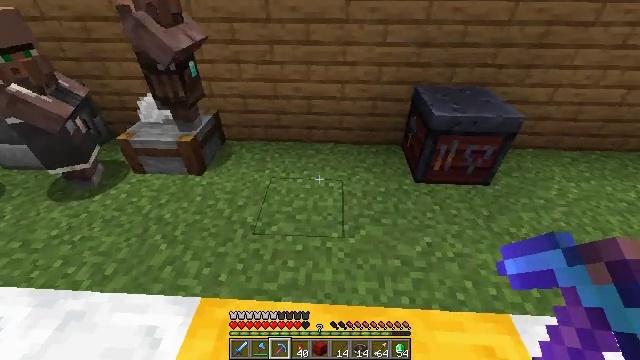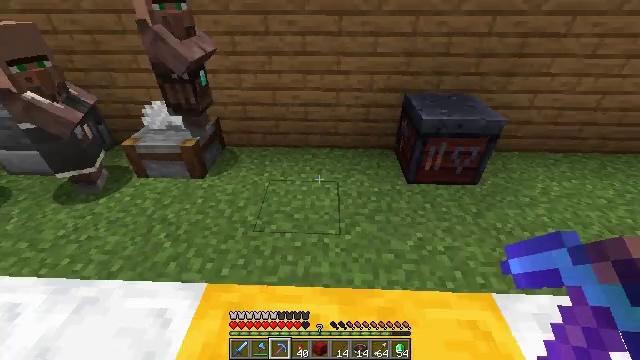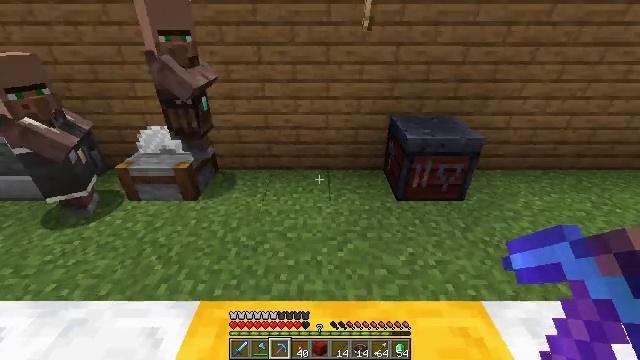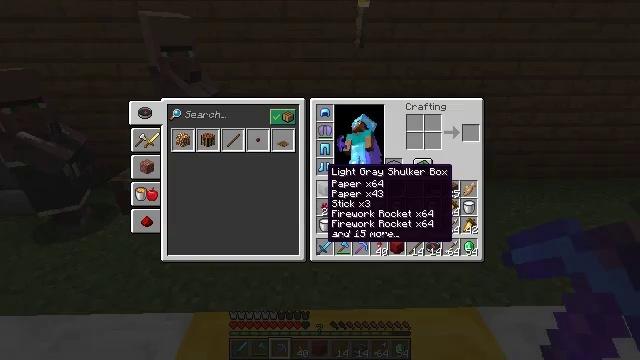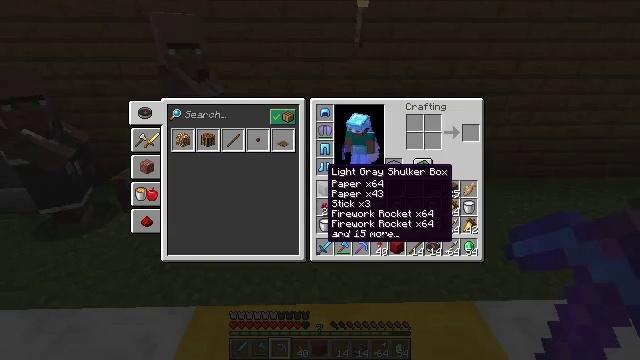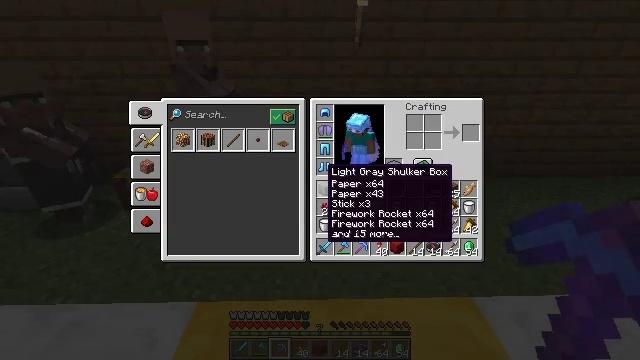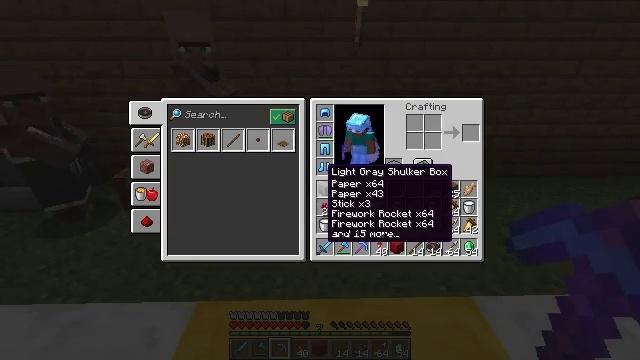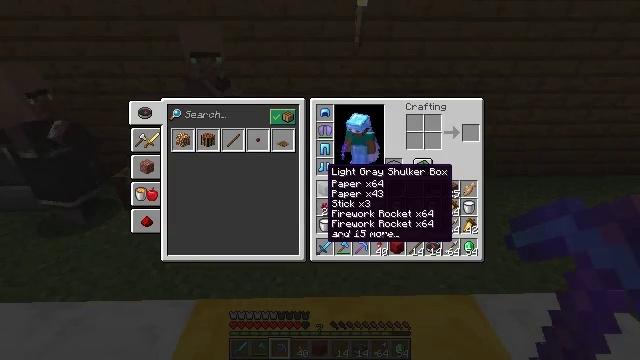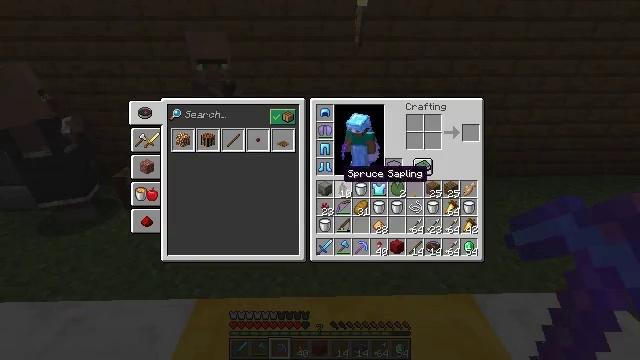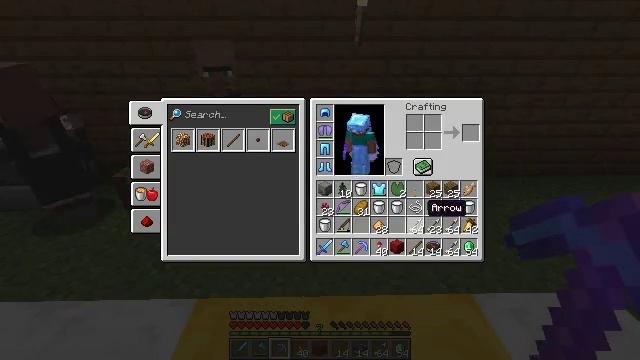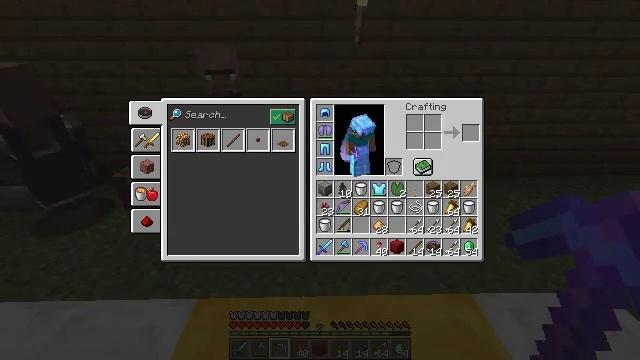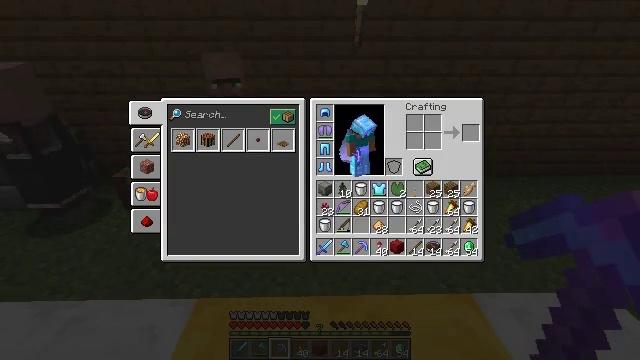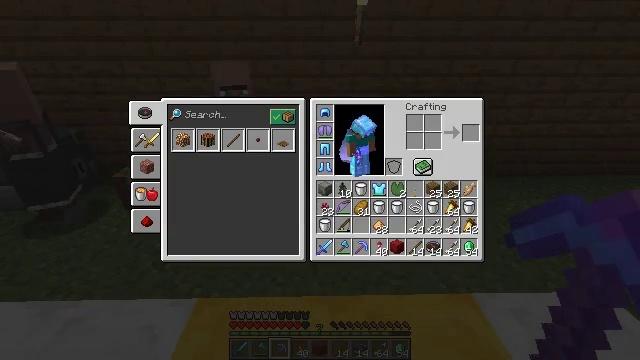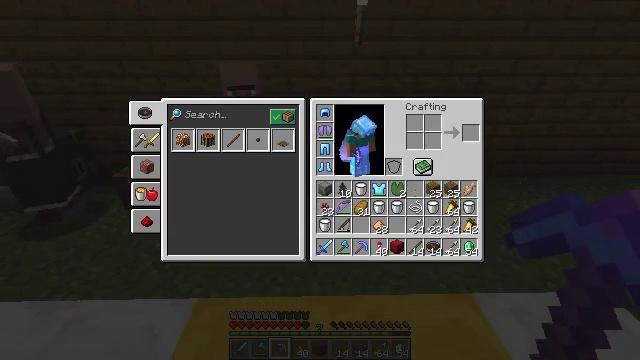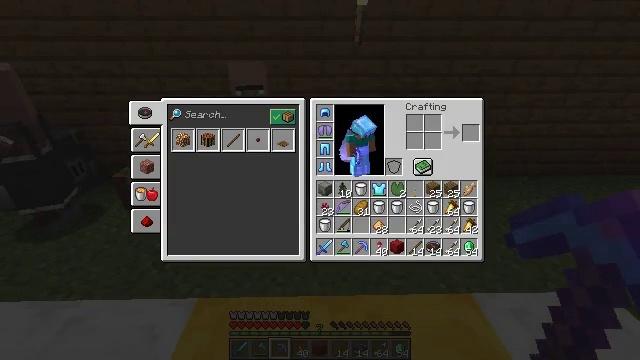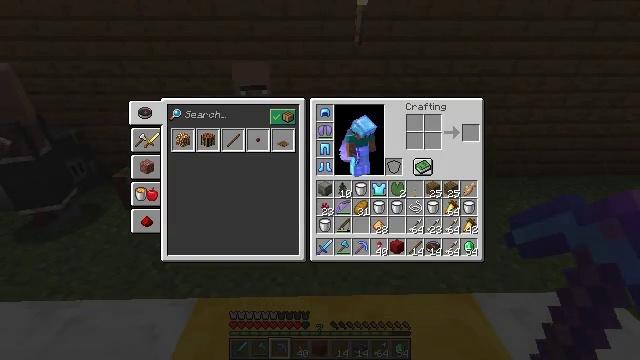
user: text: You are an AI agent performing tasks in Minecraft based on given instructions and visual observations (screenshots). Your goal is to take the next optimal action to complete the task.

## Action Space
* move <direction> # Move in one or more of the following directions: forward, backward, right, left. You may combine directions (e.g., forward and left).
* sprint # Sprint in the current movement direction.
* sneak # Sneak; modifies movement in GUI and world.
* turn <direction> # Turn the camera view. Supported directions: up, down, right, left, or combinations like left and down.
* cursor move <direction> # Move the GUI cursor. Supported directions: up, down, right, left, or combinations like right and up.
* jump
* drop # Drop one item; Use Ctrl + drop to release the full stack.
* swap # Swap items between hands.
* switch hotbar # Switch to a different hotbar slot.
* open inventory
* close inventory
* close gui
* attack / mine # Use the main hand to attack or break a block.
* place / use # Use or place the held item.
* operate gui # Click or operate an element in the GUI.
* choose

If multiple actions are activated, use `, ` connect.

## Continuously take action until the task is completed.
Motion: motion action
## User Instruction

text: Remove a fishing rod from the inventory.
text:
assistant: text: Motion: turn up
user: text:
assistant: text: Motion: turn right and up
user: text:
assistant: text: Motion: turn right and up, open inventory
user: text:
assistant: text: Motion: open inventory
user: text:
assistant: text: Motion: open inventory
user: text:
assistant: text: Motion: no_op
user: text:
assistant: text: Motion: no_op
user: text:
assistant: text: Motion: cursor move right
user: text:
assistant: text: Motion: cursor move right and down
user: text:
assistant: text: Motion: cursor move right and down
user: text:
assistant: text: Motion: cursor move right and down
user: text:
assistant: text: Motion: cursor move left and down
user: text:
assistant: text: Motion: cursor move left and down
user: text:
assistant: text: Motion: cursor move left
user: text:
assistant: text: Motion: cursor move left and up
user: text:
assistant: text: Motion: cursor move up
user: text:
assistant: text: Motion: no_op
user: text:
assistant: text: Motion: no_op
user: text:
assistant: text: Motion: close inventory
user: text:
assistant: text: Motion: close inventory
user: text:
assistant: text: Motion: no_op
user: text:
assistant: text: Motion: turn up
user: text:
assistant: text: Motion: move forward, turn up
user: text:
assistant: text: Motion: move forward, turn up
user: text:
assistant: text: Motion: move forward
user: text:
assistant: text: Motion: no_op
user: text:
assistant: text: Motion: no_op
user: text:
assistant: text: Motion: open inventory
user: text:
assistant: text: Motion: open inventory
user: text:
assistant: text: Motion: no_op